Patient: sex M, age 58
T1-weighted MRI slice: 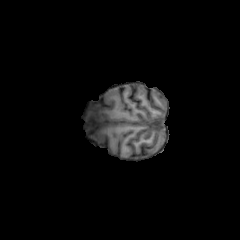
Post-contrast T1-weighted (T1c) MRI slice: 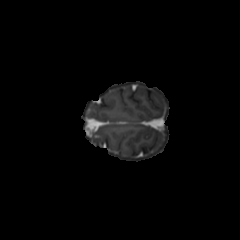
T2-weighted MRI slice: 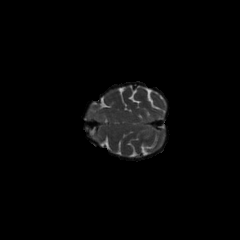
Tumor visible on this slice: no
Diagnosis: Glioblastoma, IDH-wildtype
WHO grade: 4